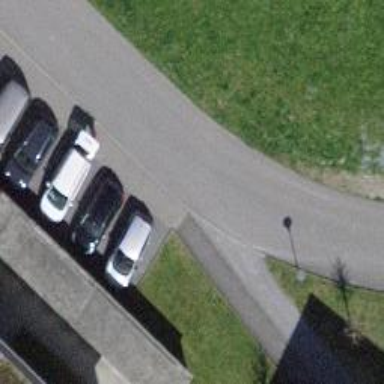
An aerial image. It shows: Kerb serving as barrier.